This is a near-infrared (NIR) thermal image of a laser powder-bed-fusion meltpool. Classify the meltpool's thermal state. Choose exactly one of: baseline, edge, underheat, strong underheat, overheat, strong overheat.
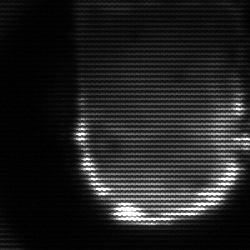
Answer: baseline